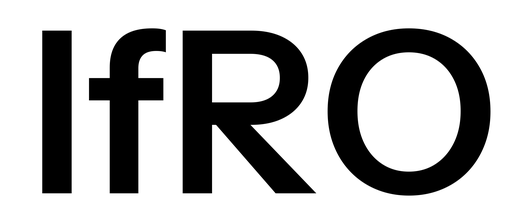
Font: InstrumentSans_SemiBold